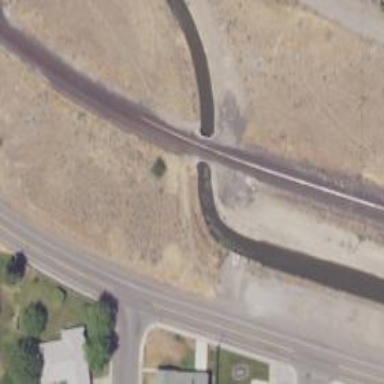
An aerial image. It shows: Culvert tunnel under canal.